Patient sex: M
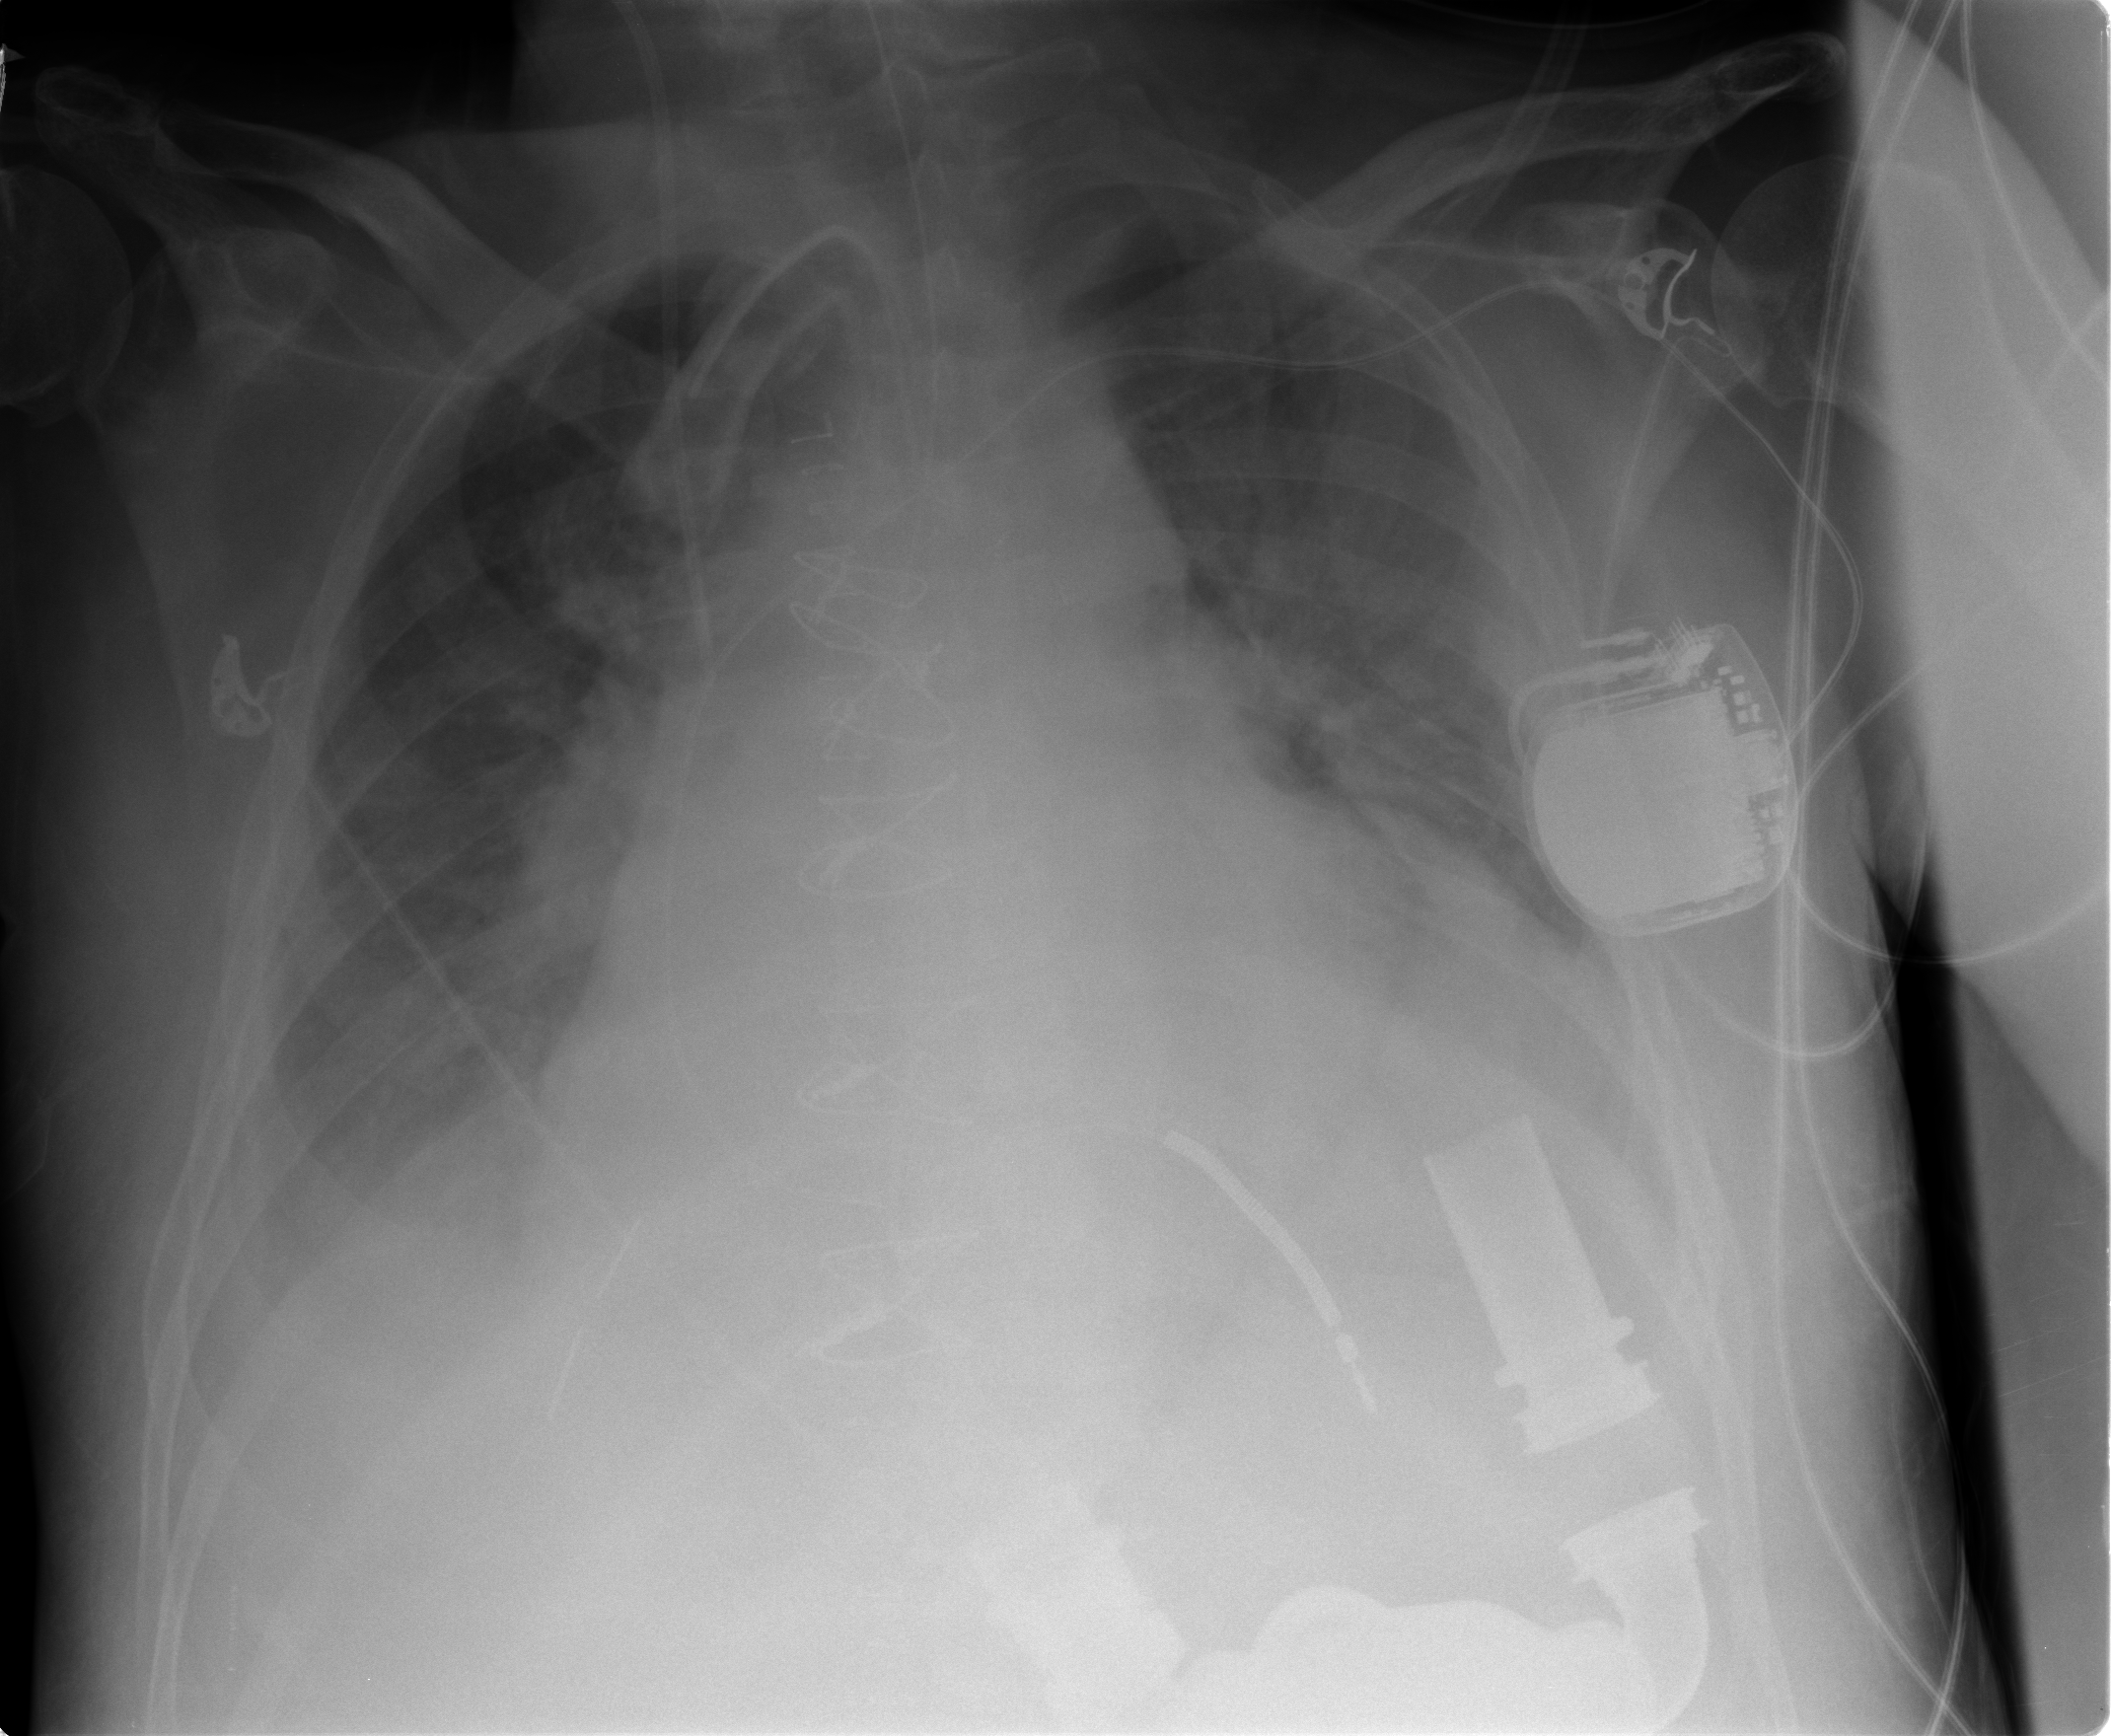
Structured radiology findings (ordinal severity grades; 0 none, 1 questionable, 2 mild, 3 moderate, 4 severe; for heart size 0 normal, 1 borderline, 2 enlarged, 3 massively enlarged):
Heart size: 3
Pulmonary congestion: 1
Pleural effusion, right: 2
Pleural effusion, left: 1
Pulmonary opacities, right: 1
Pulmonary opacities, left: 1
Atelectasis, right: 1
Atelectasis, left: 1